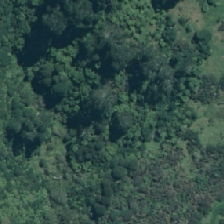
Land cover: indigenous_forest